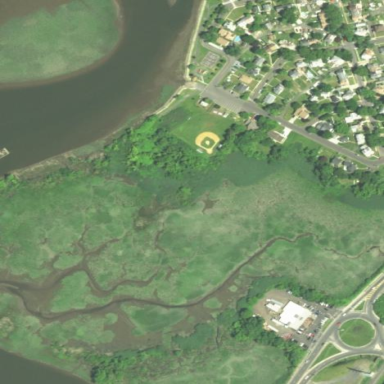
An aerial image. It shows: Marsh wetland.